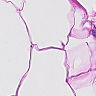
Metastatic tissue present: no